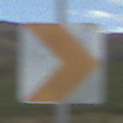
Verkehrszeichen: RichtungstafelnInKurvenKleinLinks
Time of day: Midday
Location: Outdoor (Nature)
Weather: PartlyCloudy
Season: NotSpecified
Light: Natural